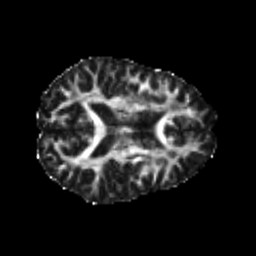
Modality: FA
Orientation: axial
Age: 26
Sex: female
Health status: healthy
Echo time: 0.074 s